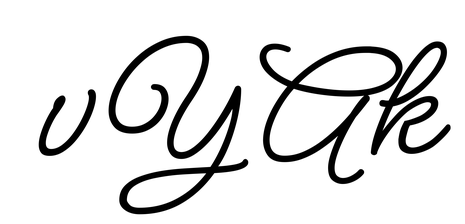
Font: MeowScript-Regular